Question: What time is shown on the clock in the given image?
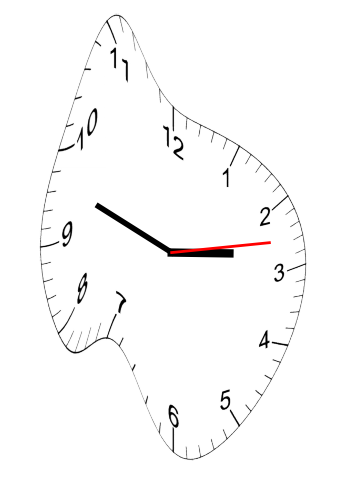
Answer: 02:48:13